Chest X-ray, AP view. Patient: 37 years old, sex F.
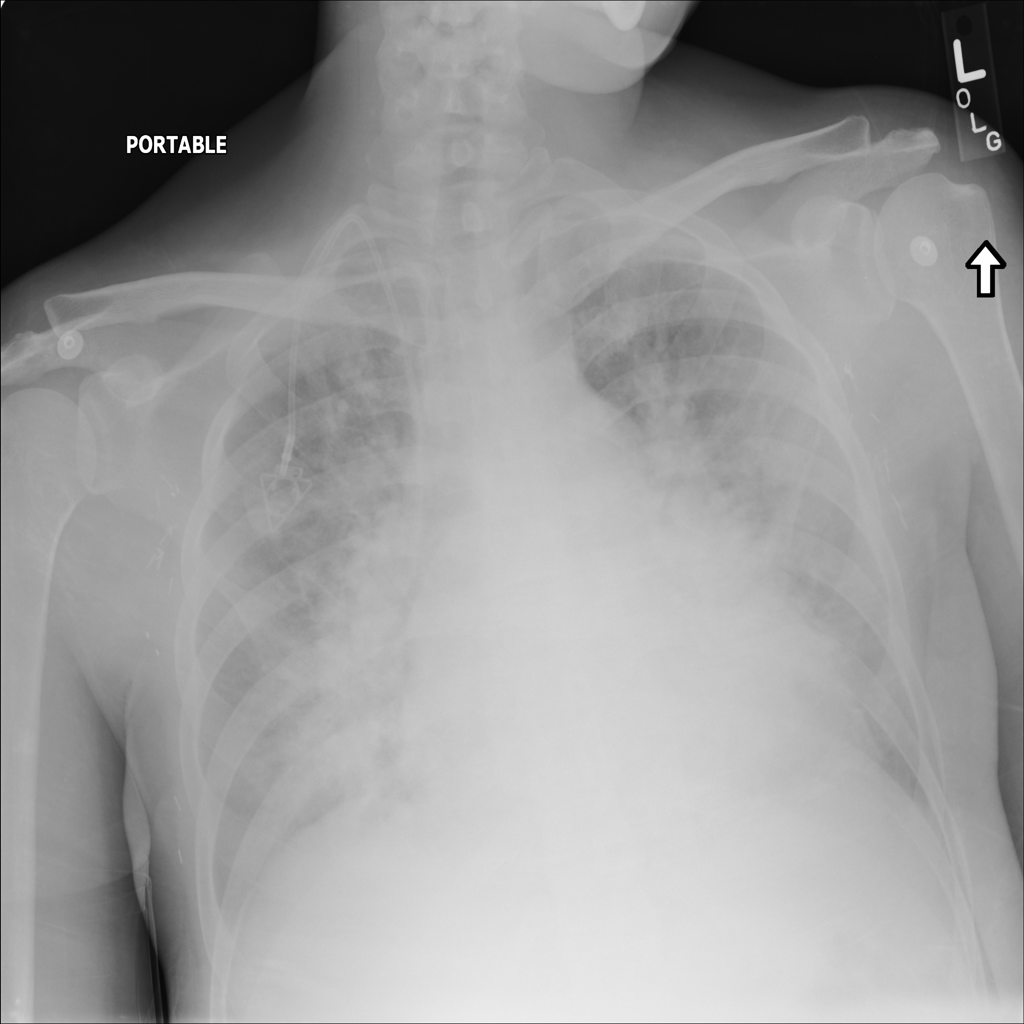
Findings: No Finding